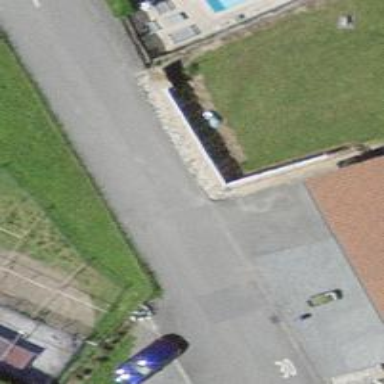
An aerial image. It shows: Wall is shown in the image.